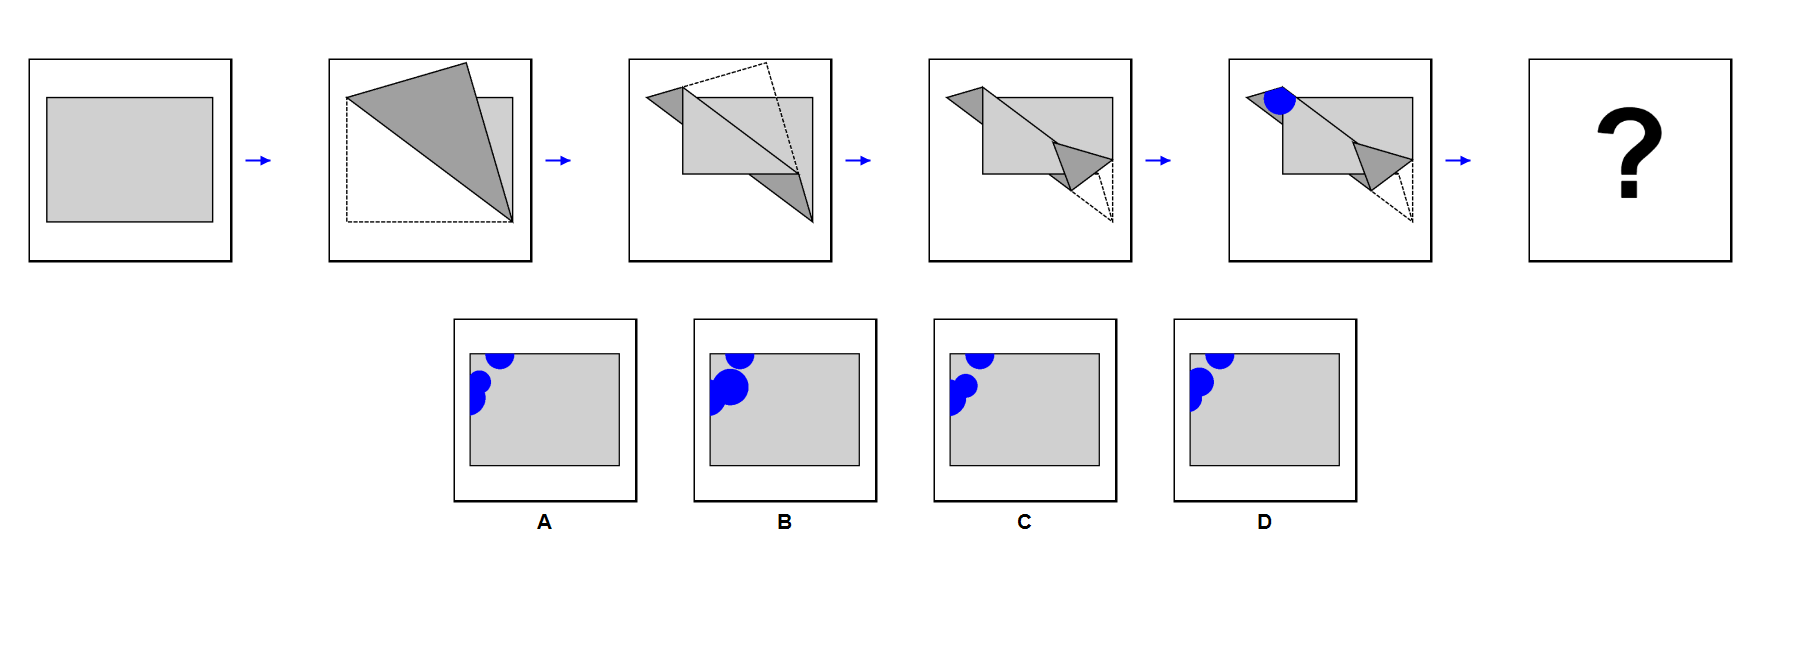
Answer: D